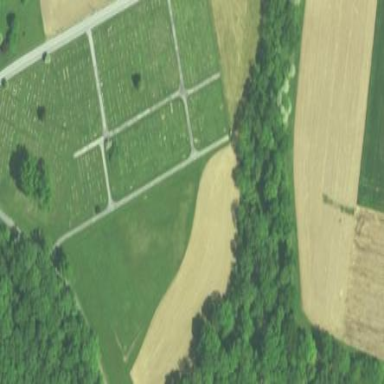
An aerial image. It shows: Cemetery.